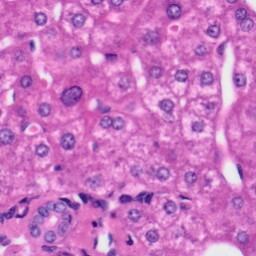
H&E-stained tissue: Liver